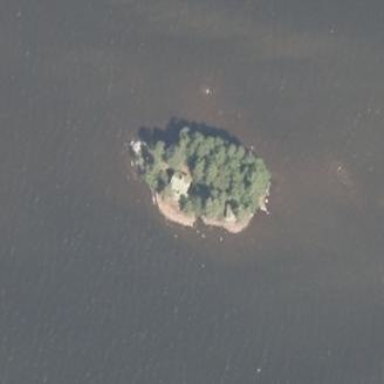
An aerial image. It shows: Image showing island.